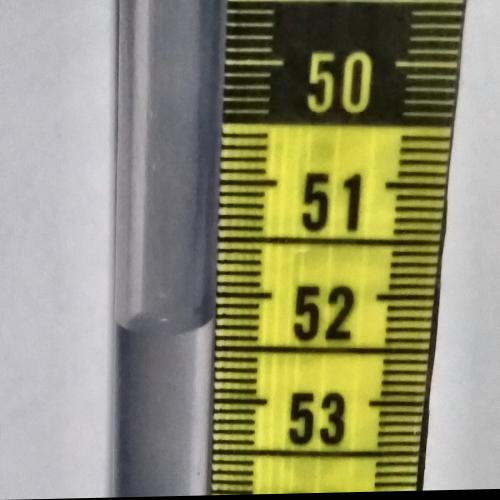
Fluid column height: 52.3 cm